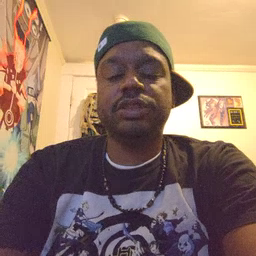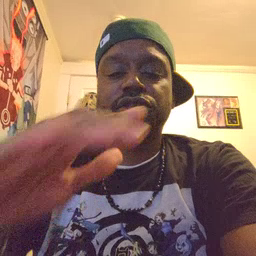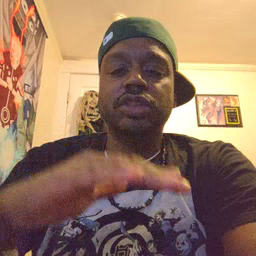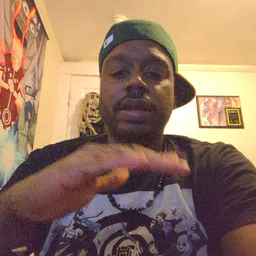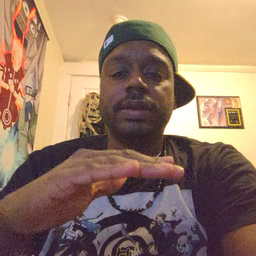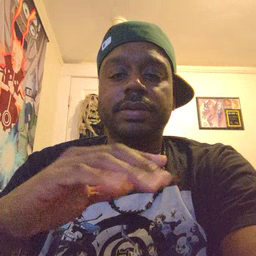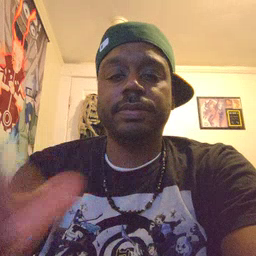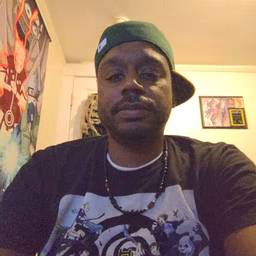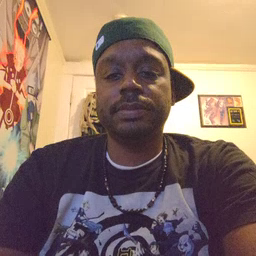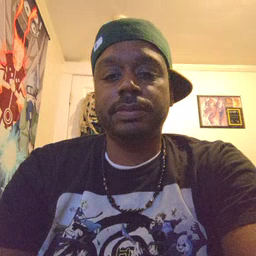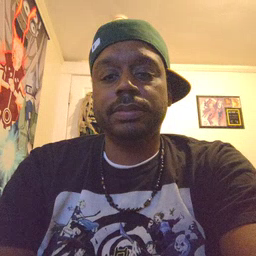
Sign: child